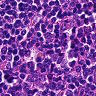
Metastatic tissue present: no